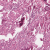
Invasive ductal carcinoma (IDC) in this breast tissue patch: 1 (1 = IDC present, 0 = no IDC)